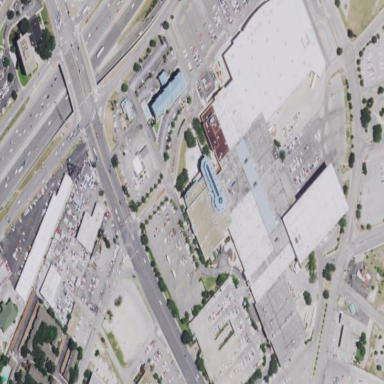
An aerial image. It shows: Retail area.